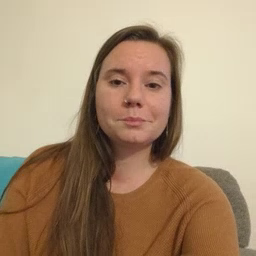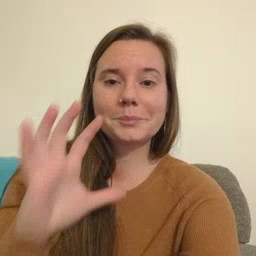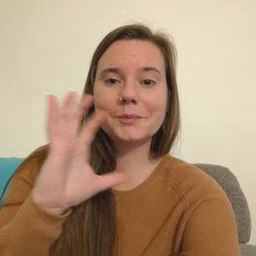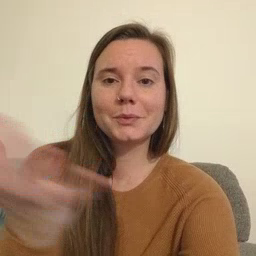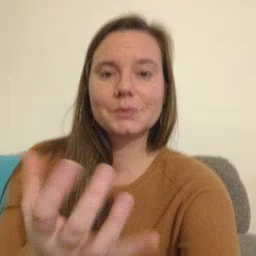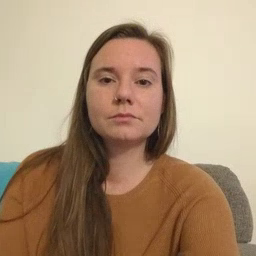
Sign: balloon